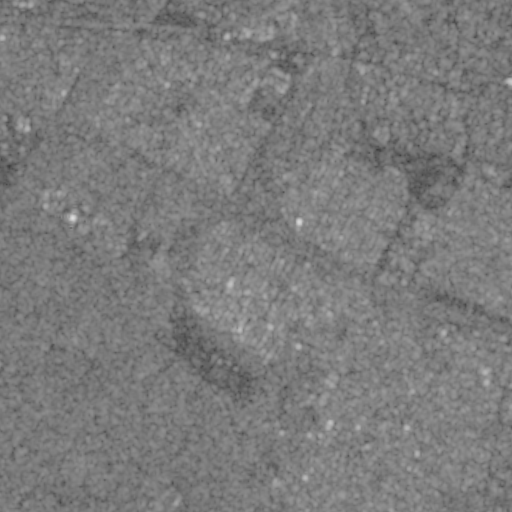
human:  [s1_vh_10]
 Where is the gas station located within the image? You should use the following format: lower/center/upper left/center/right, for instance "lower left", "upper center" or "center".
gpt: The gas station is located in the upper right of the image.
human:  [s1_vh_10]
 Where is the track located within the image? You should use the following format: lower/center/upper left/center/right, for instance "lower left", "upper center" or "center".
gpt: The track is located in the upper right of the image.
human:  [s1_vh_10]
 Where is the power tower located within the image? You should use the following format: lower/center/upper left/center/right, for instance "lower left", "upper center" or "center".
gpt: There is no power tower in the image.

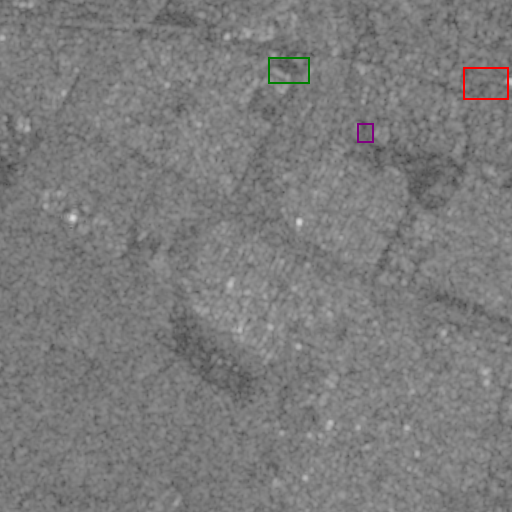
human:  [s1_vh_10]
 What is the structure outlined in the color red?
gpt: The structure outlined in red is a park.
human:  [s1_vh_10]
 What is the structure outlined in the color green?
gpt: The structure outlined in green is a parking lot.
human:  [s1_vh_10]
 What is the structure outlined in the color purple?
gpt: The structure outlined in purple is a track.
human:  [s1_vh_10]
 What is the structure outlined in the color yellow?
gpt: There is no yellow outline.